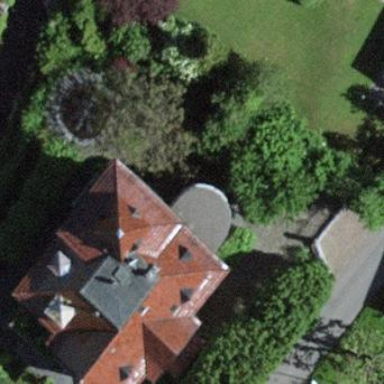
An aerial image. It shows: Beautiful villa.